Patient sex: F
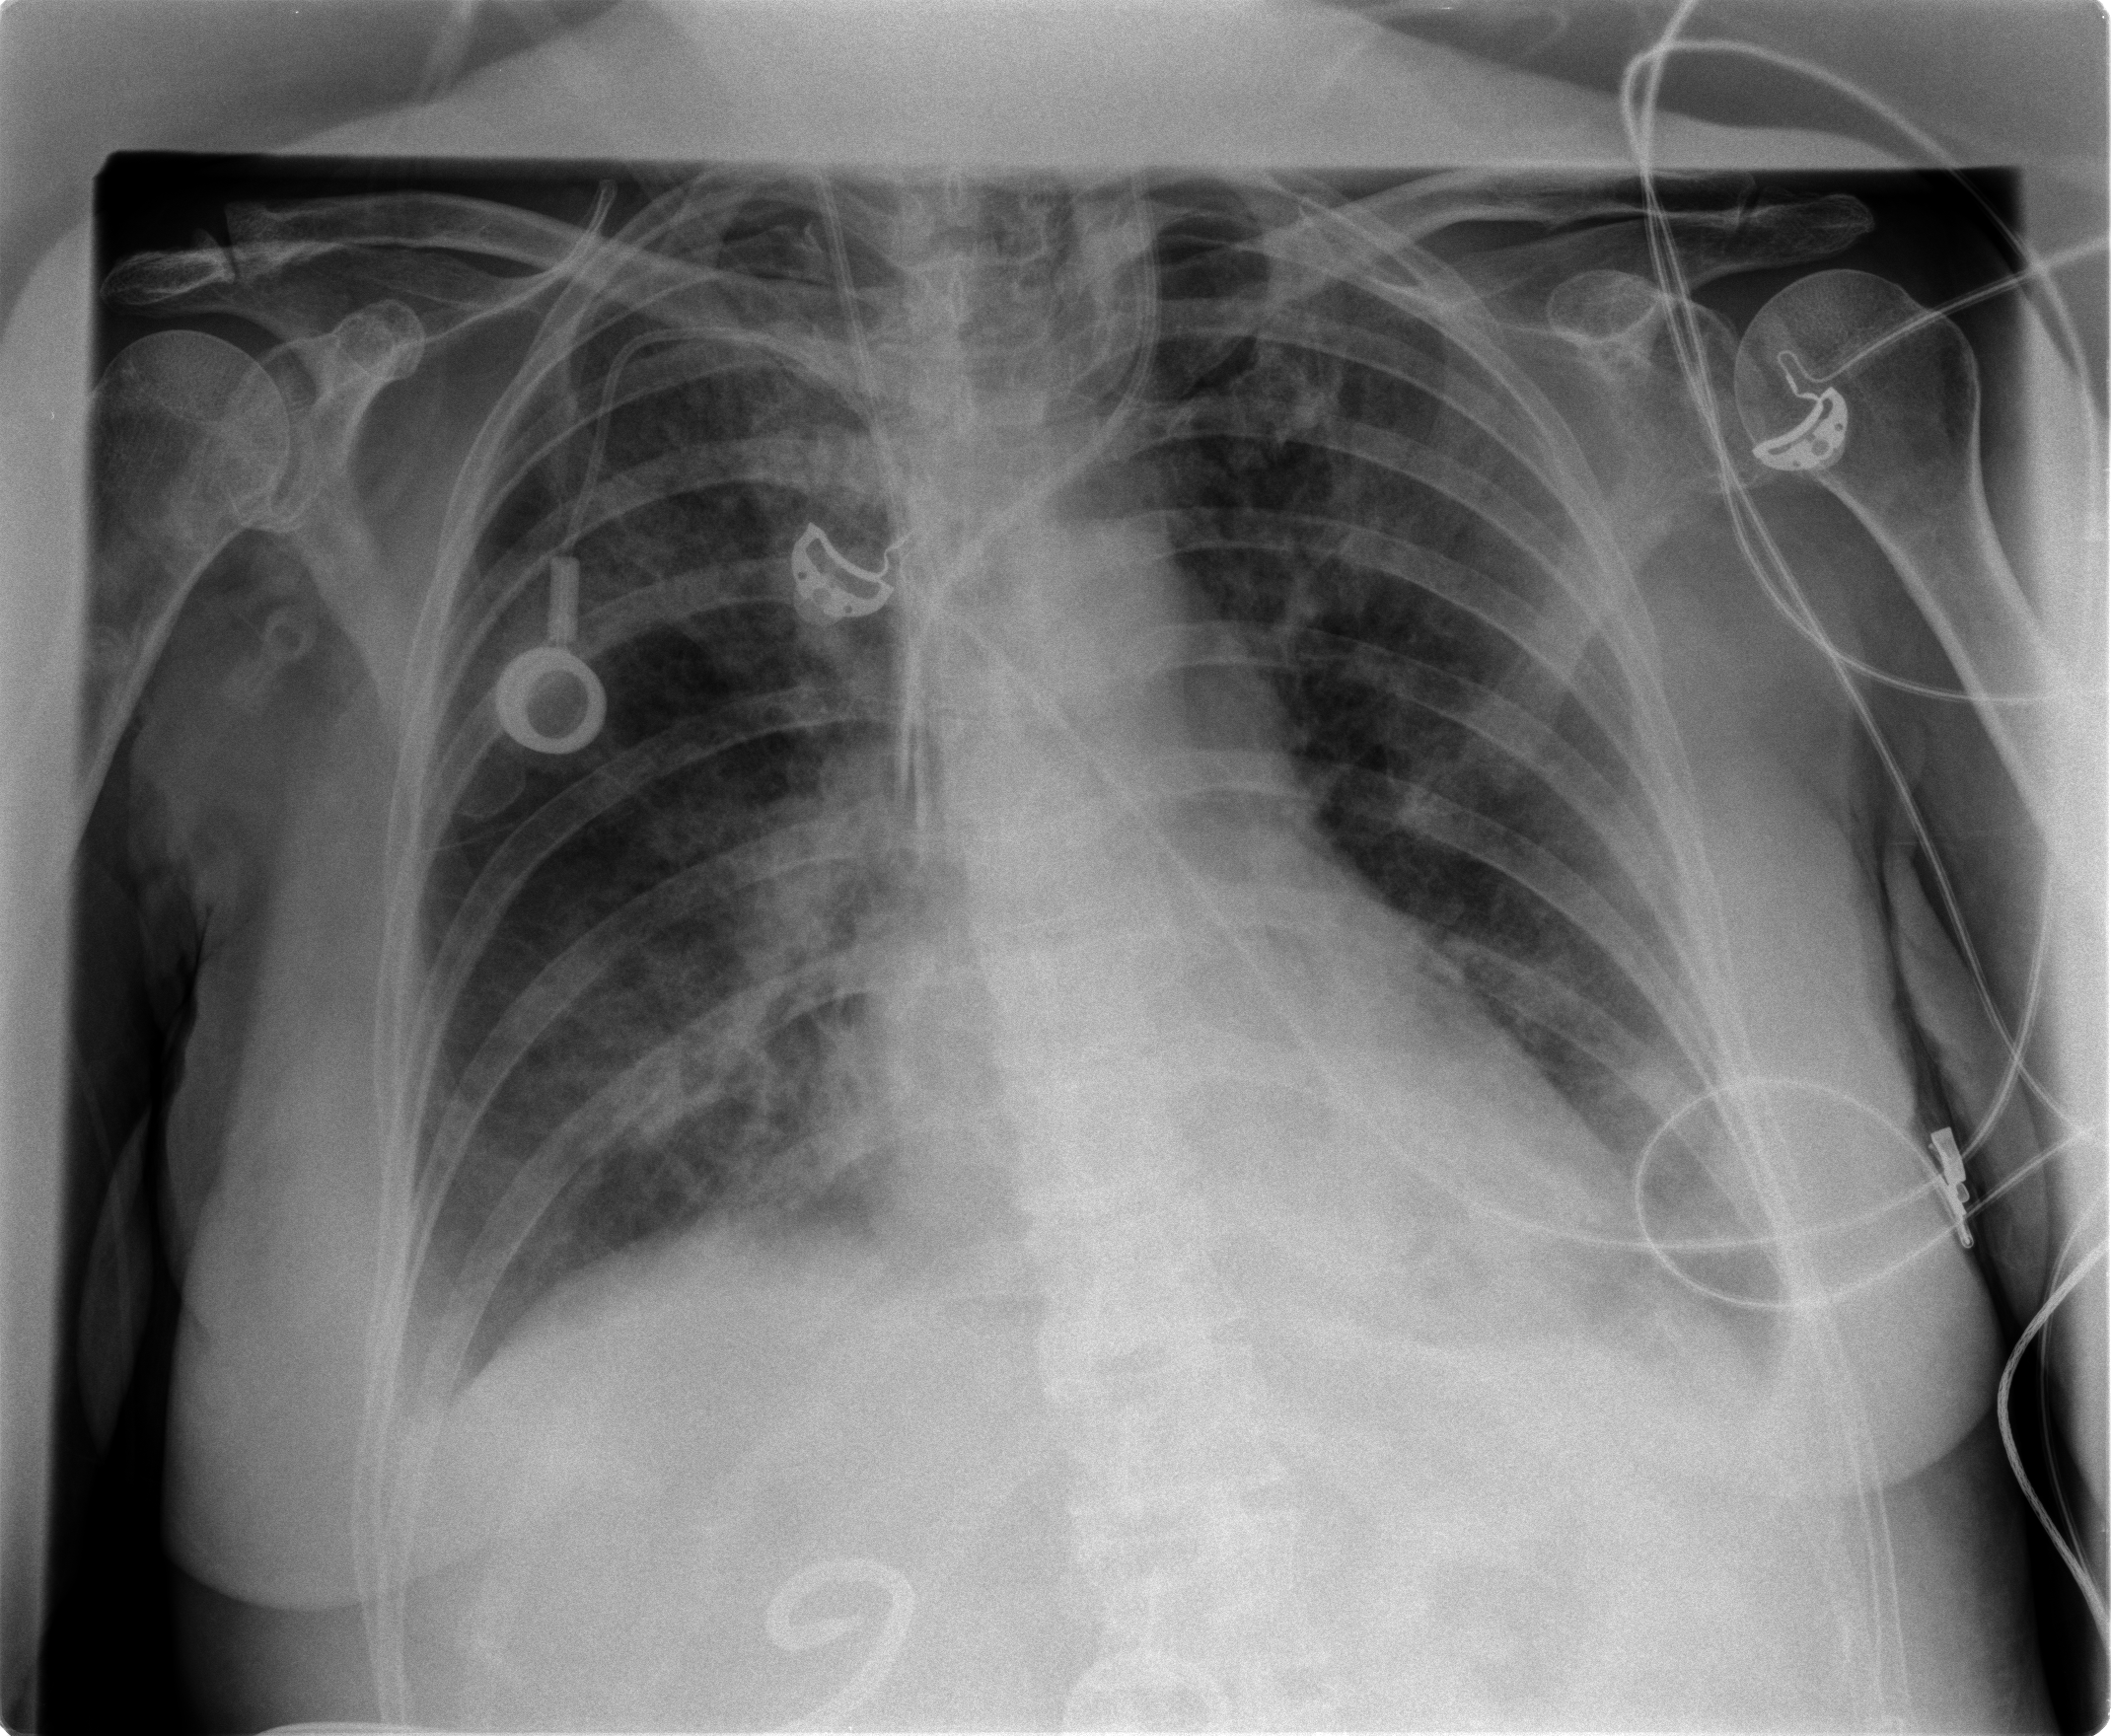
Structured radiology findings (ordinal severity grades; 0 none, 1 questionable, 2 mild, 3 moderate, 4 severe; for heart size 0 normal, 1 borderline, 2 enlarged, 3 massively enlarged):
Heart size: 0
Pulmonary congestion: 1
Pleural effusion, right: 2
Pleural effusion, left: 2
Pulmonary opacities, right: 3
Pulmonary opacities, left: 3
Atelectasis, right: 2
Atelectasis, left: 2